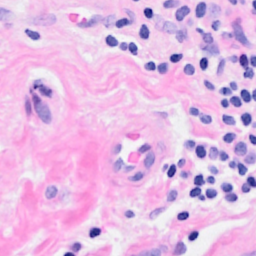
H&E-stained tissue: Breast